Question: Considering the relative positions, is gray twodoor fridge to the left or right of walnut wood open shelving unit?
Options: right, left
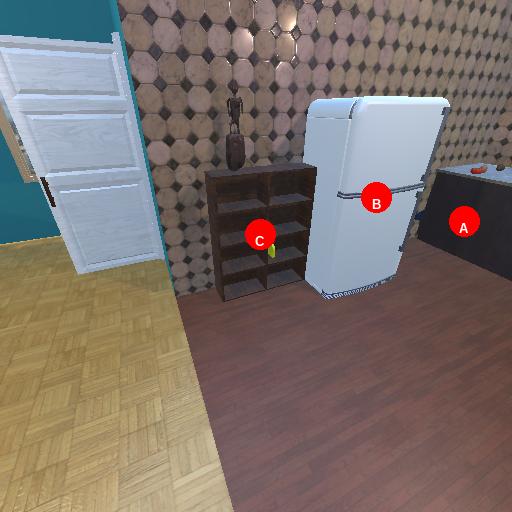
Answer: right